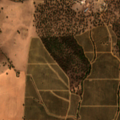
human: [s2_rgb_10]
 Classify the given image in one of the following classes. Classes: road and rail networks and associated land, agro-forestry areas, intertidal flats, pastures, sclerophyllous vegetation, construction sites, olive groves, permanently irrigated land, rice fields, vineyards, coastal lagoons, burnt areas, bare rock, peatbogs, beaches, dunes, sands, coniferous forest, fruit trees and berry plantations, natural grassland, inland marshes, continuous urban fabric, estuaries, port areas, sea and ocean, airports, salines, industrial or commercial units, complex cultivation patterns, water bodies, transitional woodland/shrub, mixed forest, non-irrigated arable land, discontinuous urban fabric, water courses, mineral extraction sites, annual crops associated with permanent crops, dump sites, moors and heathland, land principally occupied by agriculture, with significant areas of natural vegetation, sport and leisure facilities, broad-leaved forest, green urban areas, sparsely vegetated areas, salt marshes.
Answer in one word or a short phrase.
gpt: non-irrigated arable land, olive groves, agro-forestry areas